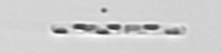
Label: Dactyliosolen_fragilissimus